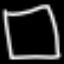
Label: square